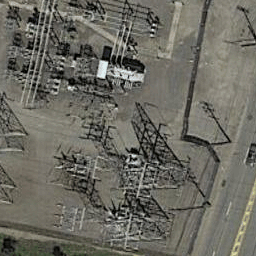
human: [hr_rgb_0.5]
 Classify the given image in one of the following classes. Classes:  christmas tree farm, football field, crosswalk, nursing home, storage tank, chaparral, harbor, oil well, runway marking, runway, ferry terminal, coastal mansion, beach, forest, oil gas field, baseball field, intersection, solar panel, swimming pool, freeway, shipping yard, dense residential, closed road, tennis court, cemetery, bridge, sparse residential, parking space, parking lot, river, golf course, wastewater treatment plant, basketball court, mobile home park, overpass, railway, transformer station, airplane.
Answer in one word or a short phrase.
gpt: transformer station